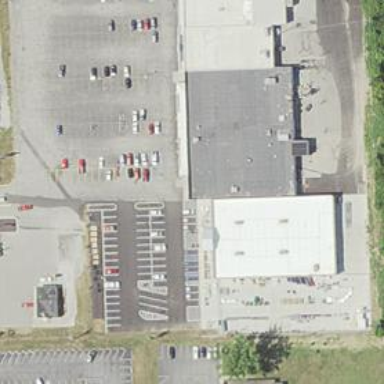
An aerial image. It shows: Supermarket.